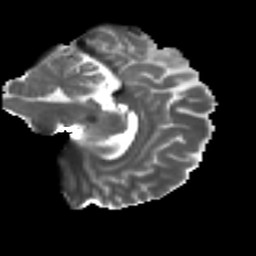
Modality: T2w
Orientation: sagittal
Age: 35
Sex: male
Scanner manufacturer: ge
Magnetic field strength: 3 T
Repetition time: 7.8 s
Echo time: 0.0606 s